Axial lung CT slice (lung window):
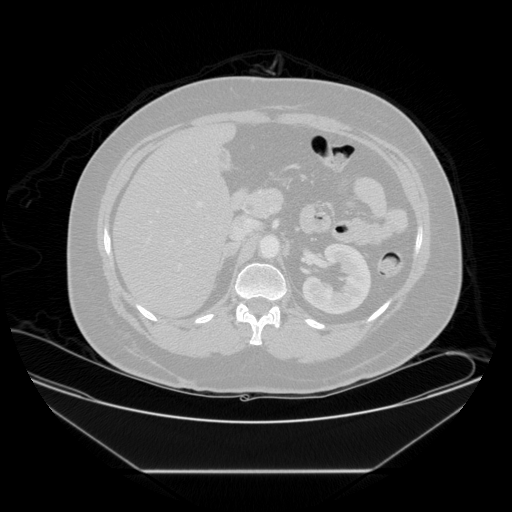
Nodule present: no